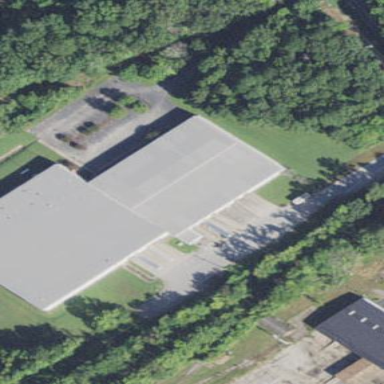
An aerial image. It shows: Commercial building.